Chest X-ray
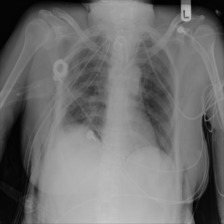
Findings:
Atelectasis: positive
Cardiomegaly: negative
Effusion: negative
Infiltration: negative
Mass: negative
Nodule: negative
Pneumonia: negative
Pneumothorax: negative
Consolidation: negative
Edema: negative
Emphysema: positive
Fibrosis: negative
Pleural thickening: negative
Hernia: negative